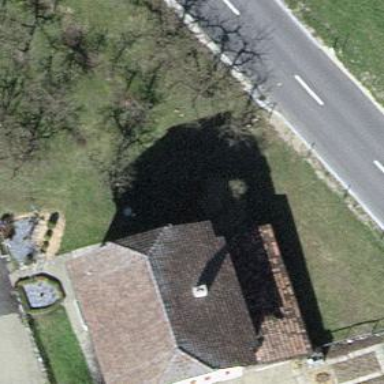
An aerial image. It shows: Residential building with half-hipped roof made of roof tiles.